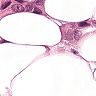
Metastatic tissue present: yes